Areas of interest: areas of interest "Yidian Apartment"
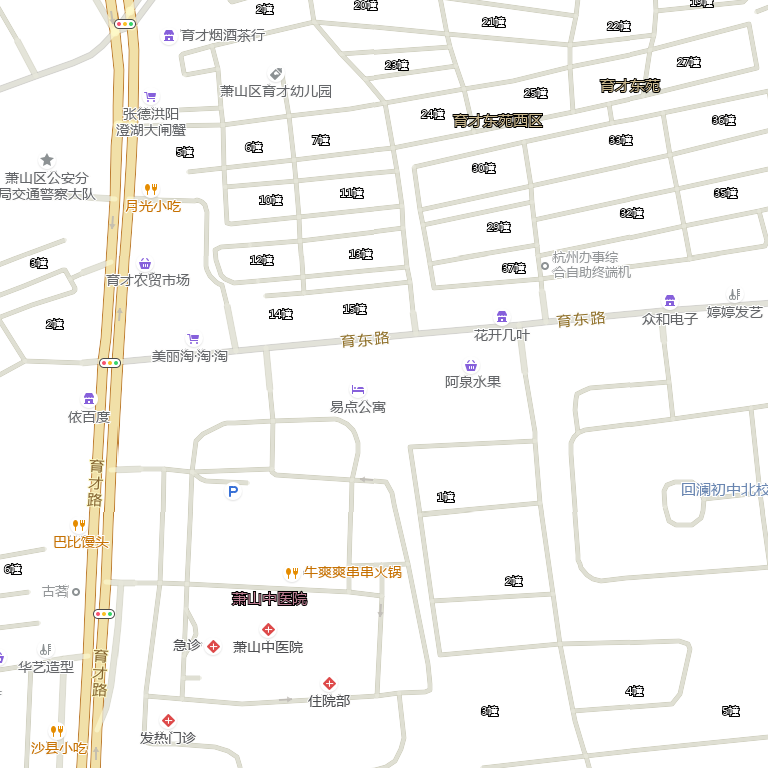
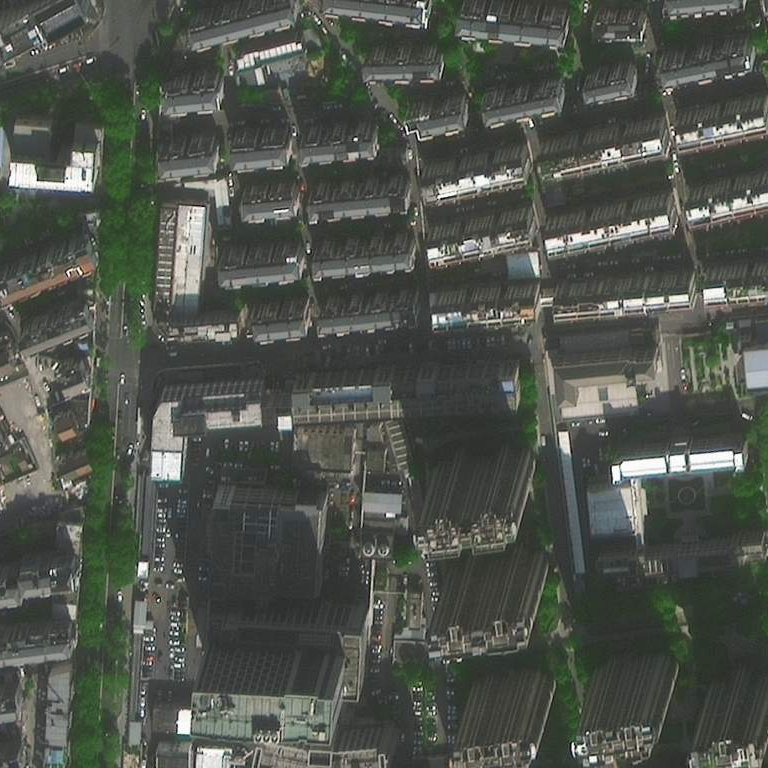